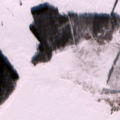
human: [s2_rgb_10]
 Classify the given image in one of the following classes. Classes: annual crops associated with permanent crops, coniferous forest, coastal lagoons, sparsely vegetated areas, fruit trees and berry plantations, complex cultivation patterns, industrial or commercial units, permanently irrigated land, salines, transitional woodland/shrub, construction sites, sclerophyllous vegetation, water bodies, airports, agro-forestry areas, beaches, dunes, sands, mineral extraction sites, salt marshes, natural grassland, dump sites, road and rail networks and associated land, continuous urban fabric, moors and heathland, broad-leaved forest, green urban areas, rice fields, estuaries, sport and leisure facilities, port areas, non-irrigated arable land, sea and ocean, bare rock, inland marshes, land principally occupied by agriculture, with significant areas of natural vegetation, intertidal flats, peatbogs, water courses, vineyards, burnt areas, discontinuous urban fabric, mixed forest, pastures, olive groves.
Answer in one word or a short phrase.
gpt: non-irrigated arable land, land principally occupied by agriculture, with significant areas of natural vegetation, broad-leaved forest, coniferous forest, salt marshes, sea and ocean